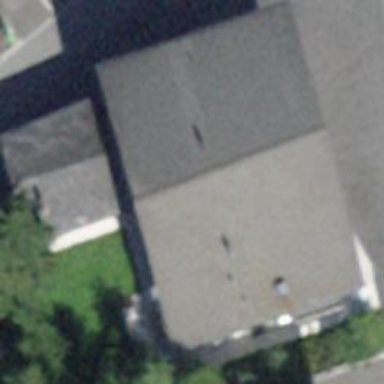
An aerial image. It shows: Gabled roof on building that houses apartments.